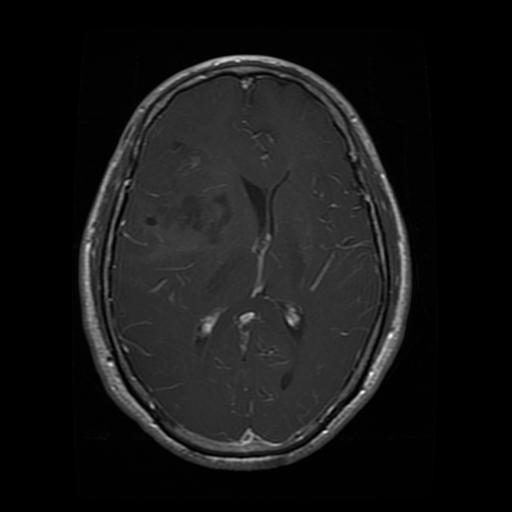
Label: glioma